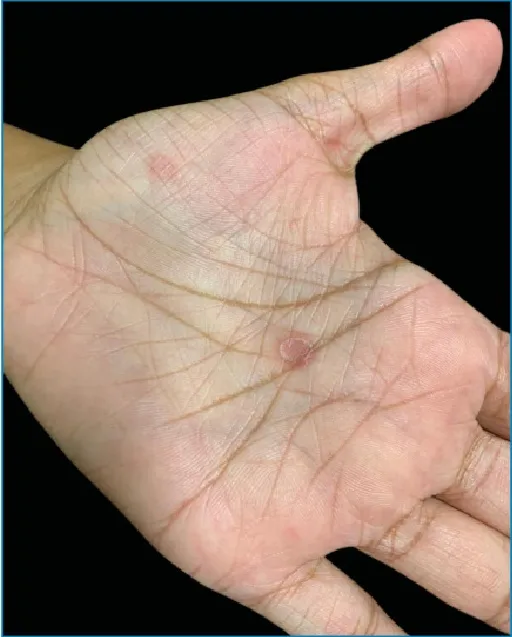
Erythematous macules with Biett collarette in palmar region.
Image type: medical_photograph (skin_photograph)